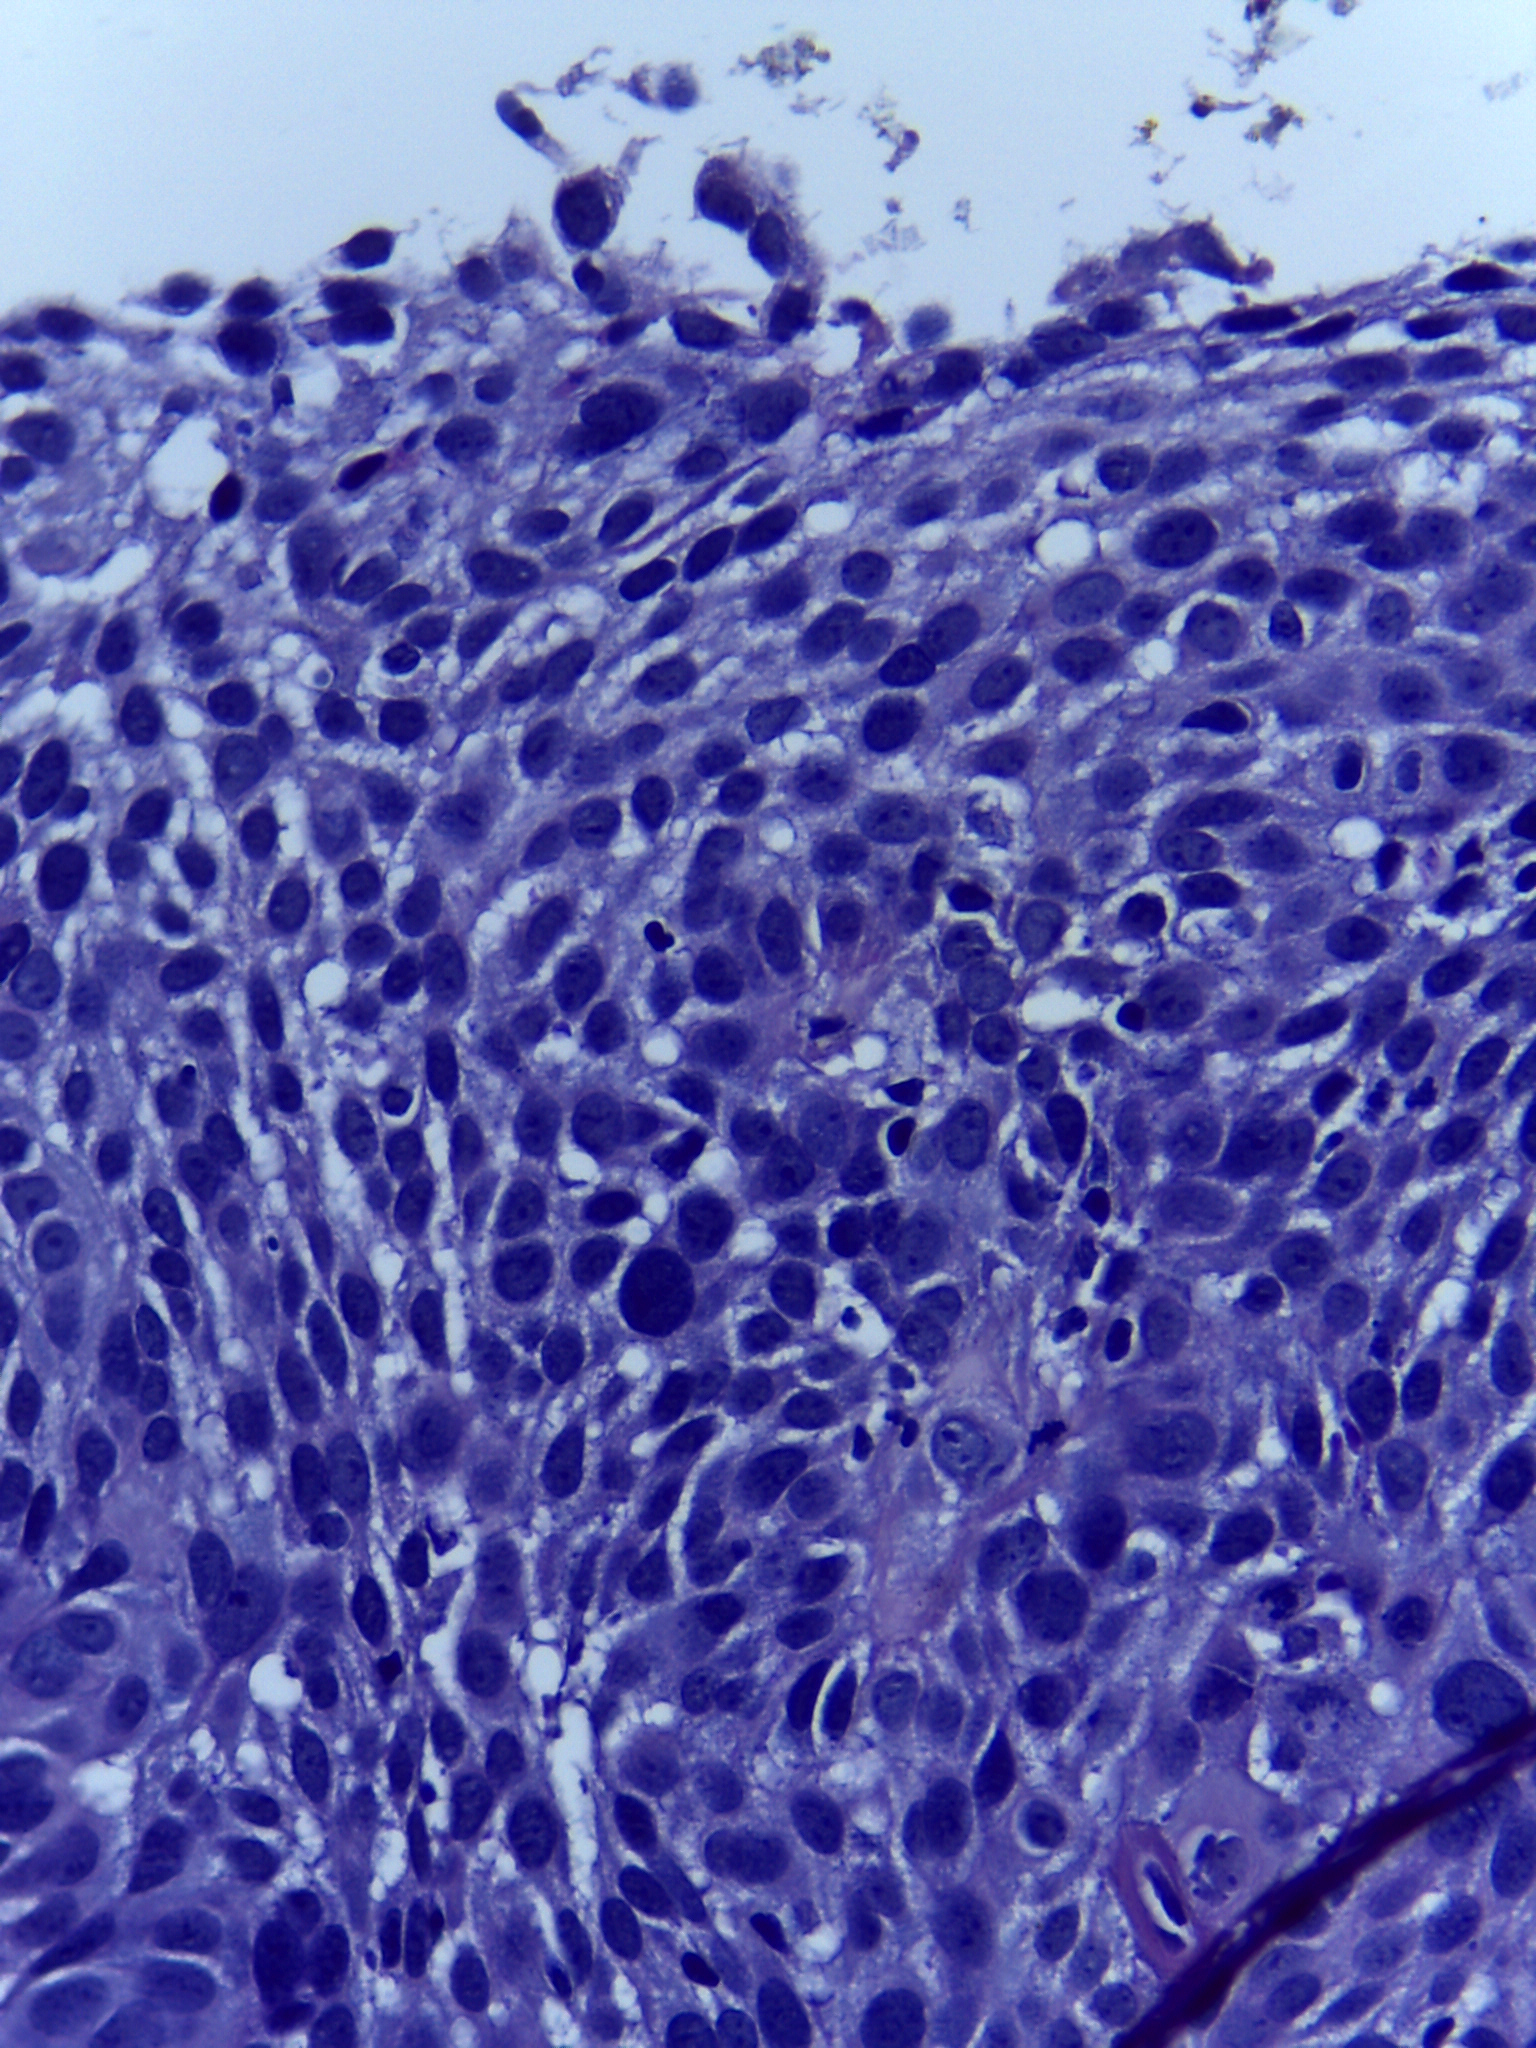
Diagnosis: OSCC